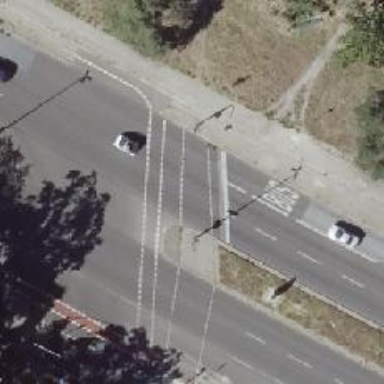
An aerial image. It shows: Secondary road with asphalt surface and cycle track on the right side.